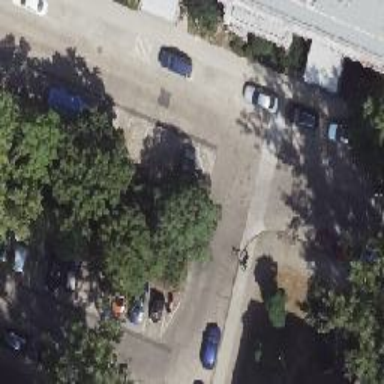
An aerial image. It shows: Residential road with concrete surface. There are sidewalks on both sides with parallel on-street parking lanes. The left sidewalk surface is also concrete.